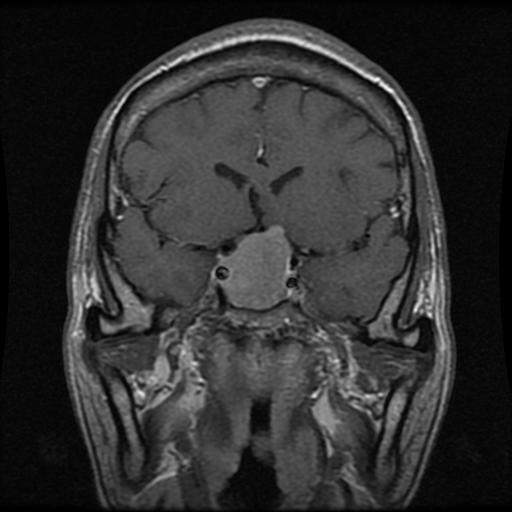
Label: pituitary